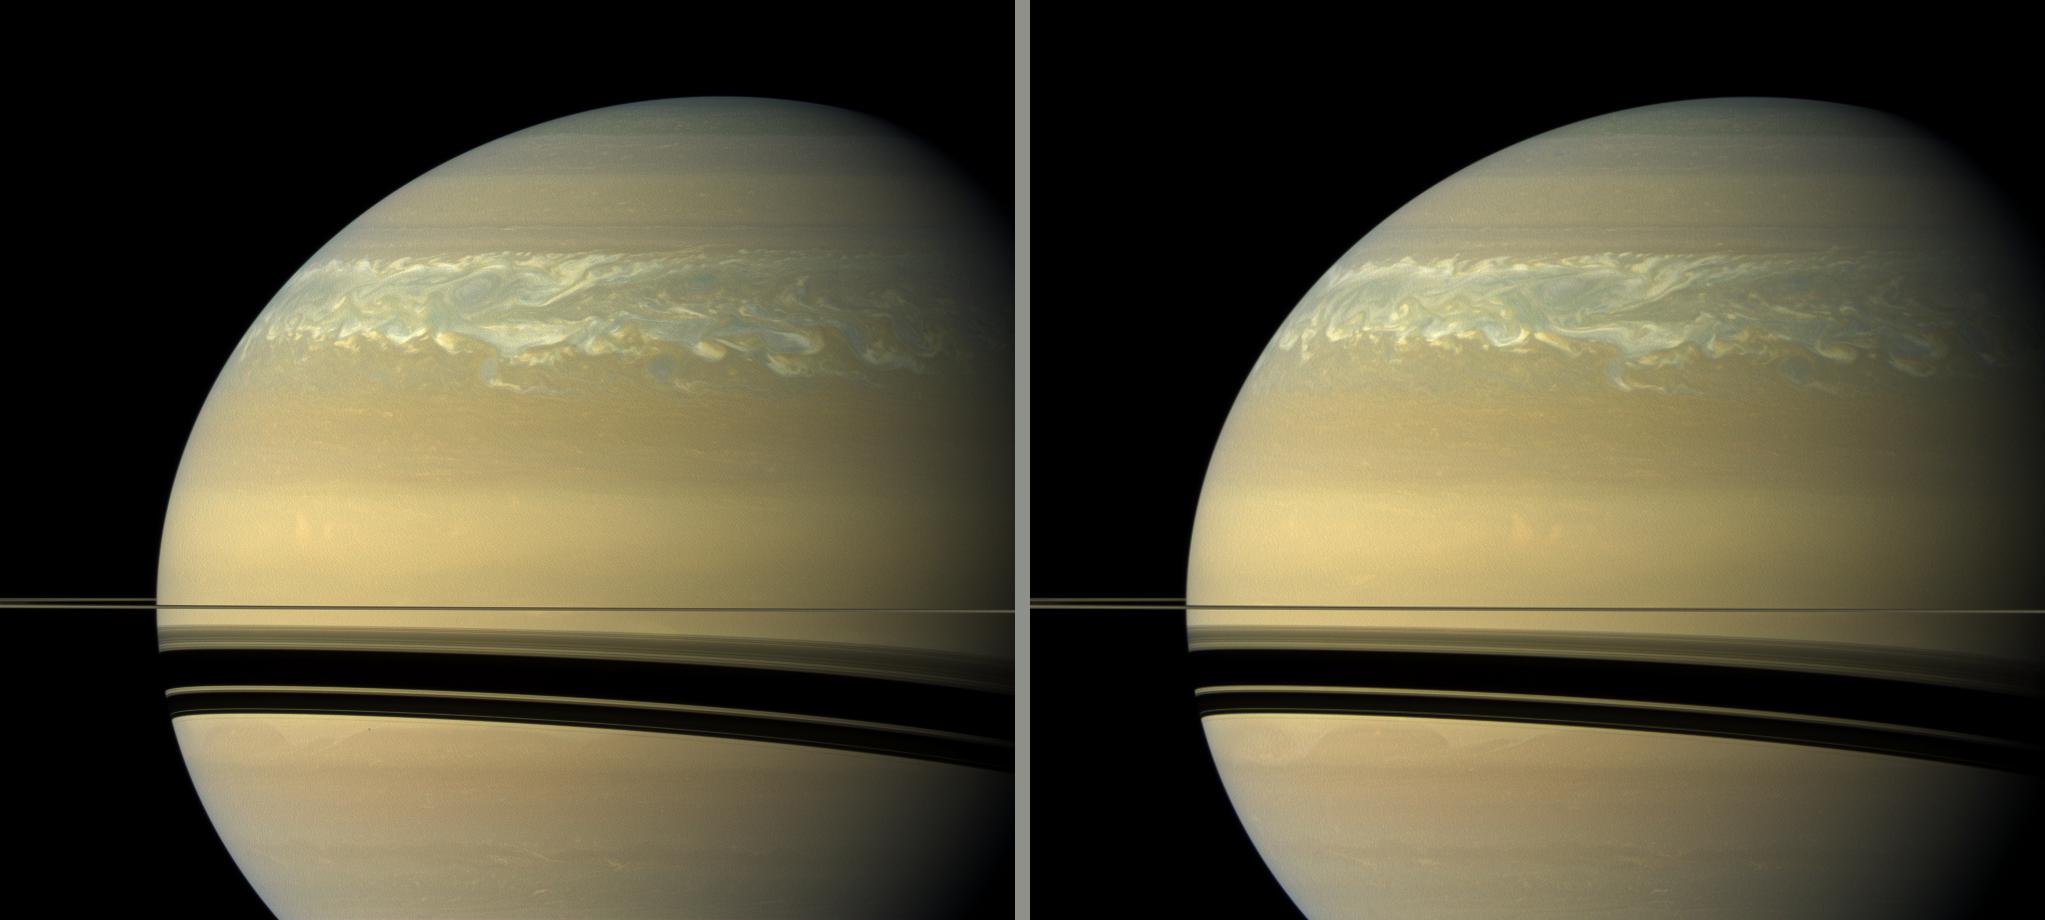
Eleven Hours Later Saturn, Cassini-Huygens